Question: Sorry for the title, but I really wasn't sure how to word it. I've been looking around google and SO and have been trying to find something similar, I'm sure that people have asked before so I apologize if my search wasn't thorough enough.
I am trying to put together a layout that looks like this

I'm trying to figure out if there is a pure CSS way of doing this without having to assign special classes to the top row/bottom row and start/end of each row. This is also being created with the intent that it will be filled dynamically and scroll if the there are more than 6 boxes. Taking the scrollbar height/width out of the picture is there a way to create this layout with pure CSS or am I going to have to look at a javascript solution?
I looked at using the flexbox, but I need this to be compatible down to IE8 at least so I can't really go that route.
thanks so much.
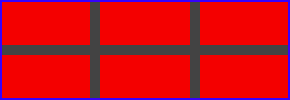
Answer: You can easily achieve this by floating them or displaying them inline-block.
'''
<div class="inline-block">
<span></span><span></span><span></span><span></span><span></span><span></span>
</div>
<div class="float">
<span></span>
<span></span>
<span></span>
<span></span>
<span></span>
<span></span>
</div>
'''
'''
div {
background: blue;
margin: 0 0 10px;
width: 330px; }
span {
background: red;
width: 100px;
height: 50px;
margin: 5px; }
.inline-block {
line-height: 0; }
.inline-block span { display: inline-block; }
.float { overflow: hidden; }
.float span { float: left; }
'''
Preview: <URL>